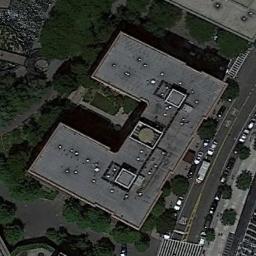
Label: commercial_area